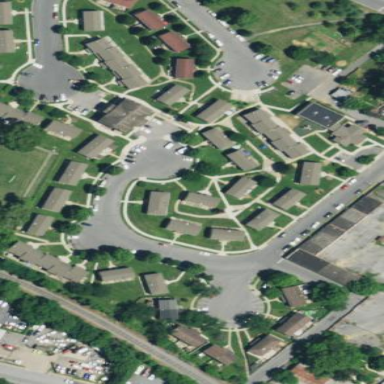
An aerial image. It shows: Residential area within neighborhood.